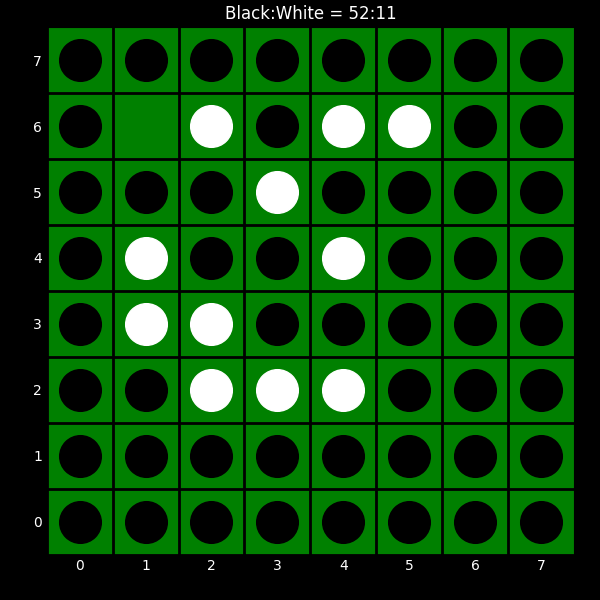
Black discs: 52
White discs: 11